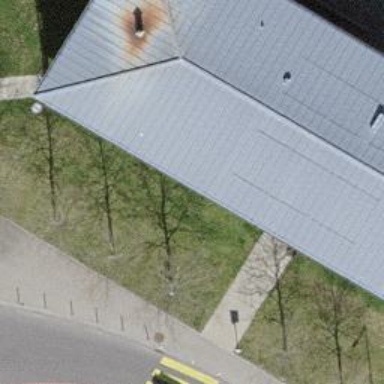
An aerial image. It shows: Police building.